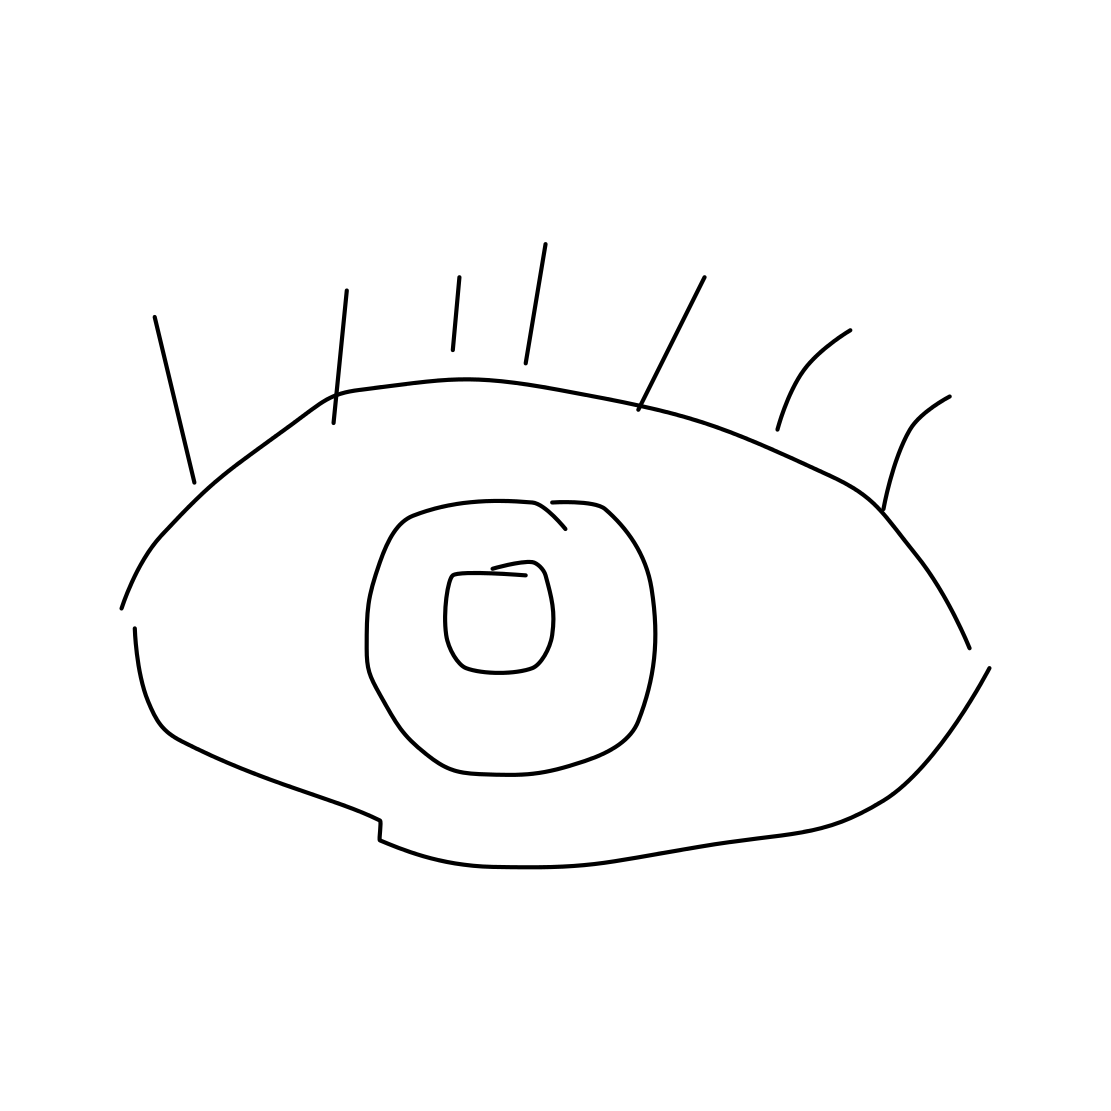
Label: eye